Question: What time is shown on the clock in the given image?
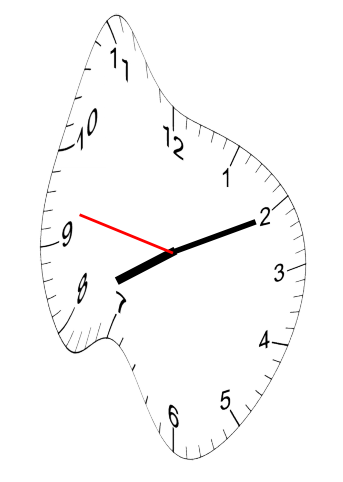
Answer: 08:10:47